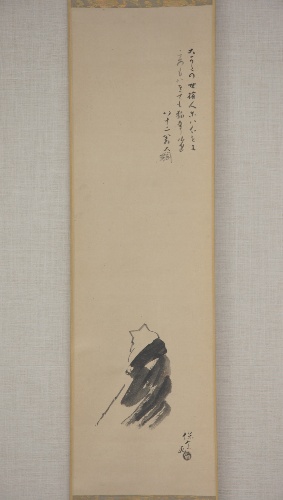
Artist: Eiraku Hozen
Artist bio: Japanese, 1795–1854
Date: after 1848
Object type: Hanging scroll
Classification: Paintings
Medium: Hanging scroll; ink on paper
Culture: Japan
Period: Edo period (1615–1868)
Dimensions: Image: 38 1/2 x 11 1/4 in. (97.8 x 28.6 cm)
Overall with mounting: 68 1/2 x 11 3/4 in. (174 x 29.8 cm)
Overall with knobs: 68 1/2 x 14 in. (174 x 35.6 cm)
Department: Asian Art
Credit line: The Howard Mansfield Collection, Purchase, Rogers Fund, 1936
Accession year: 1936
Repository: Metropolitan Museum of Art, New York, NY
Tags: Foxes